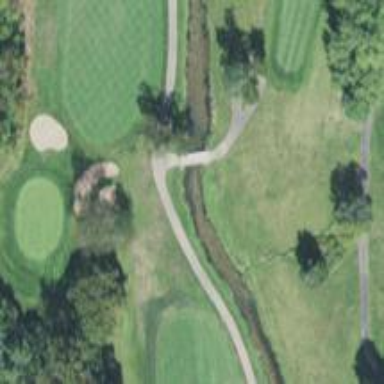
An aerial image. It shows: Service road with bridge used as golf cart path.